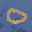
Label: 0